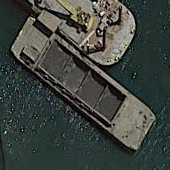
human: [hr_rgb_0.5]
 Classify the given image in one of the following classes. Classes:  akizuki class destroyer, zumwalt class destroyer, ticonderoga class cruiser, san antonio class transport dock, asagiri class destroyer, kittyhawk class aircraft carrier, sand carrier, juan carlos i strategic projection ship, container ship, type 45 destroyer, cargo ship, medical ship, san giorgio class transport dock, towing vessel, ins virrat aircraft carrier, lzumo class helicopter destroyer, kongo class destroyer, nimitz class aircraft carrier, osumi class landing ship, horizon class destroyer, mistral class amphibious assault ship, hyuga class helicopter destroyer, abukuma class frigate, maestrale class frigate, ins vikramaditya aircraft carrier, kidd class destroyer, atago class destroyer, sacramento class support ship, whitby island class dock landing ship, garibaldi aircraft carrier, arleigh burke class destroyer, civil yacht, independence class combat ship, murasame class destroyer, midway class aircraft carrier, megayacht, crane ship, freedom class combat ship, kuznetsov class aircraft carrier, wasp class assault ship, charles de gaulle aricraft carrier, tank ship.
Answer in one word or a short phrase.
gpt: Sand carrier